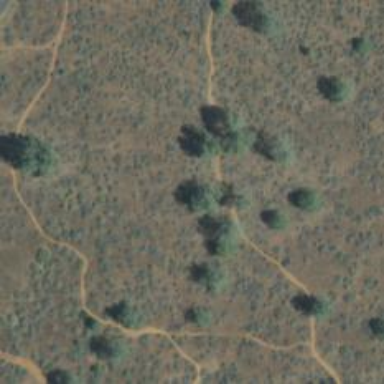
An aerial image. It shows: Path.